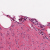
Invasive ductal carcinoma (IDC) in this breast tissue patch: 0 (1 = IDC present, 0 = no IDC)